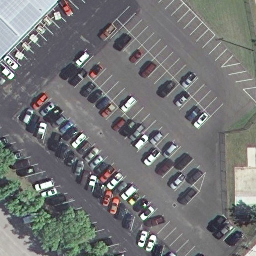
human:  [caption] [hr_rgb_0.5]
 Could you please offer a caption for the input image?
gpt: It is a parking lot with many cars parked neatly and many parking spots are free .

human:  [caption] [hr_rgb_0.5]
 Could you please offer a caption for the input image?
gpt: Lots of cars parked neatly in the parking lot .

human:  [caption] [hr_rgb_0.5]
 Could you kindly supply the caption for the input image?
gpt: Lots of cars parked in lines in the parking lot .

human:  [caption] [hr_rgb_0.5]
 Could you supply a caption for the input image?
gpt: Many cars parked neatly with many empty parking spaces in the parking lot .

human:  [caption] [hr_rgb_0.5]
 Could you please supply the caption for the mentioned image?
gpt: Many cars parked in lines with many free parking spots in the parking lot .